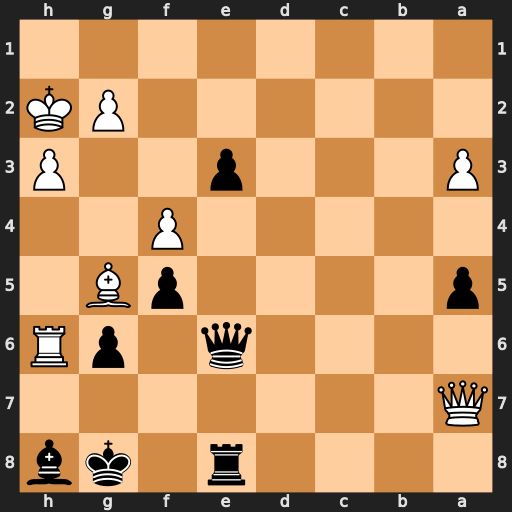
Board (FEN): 4r1kb/Q7/4q1pR/p4pB1/5P2/P3p2P/6PK/8
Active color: b
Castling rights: -
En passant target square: -
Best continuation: Bg7 Rxg6 Qxg6